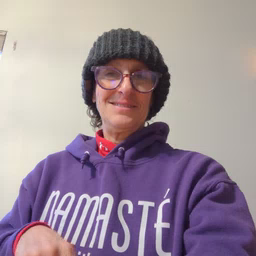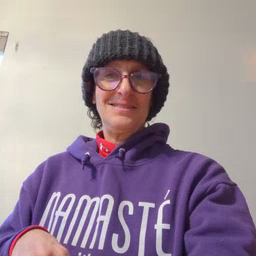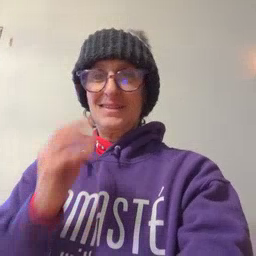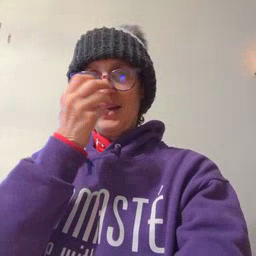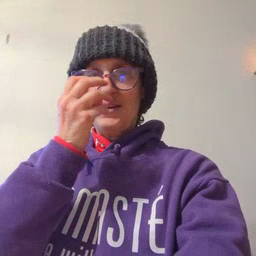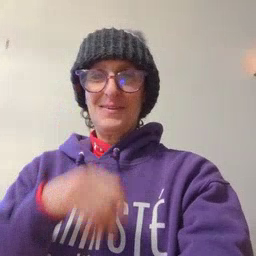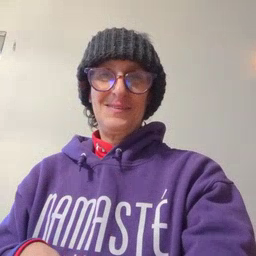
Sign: clown